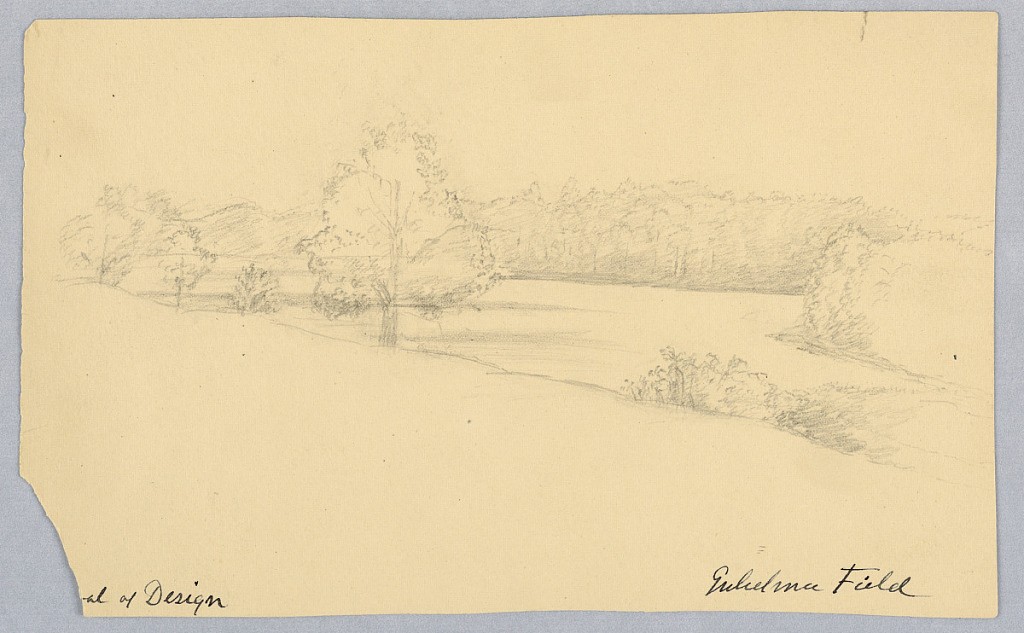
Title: Hudson River View
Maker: Gueliema Field
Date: ca. 1860
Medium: Pencil on paper
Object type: Drawing
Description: Horizontal rectangle. The river is seen at a narrow point (probably in the neighborhood of Glens Falls, N.Y.), bordered by large trees. Inscribed (in ink) in hte hand of Alice Donlevy: "[scho]ol of Design - Gueglielma Field." Dated on verso by her, 1851.